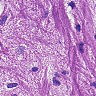
Metastatic tissue present: no